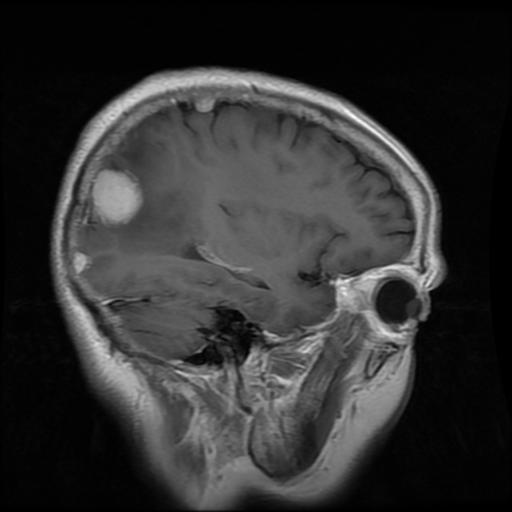
Label: meningioma